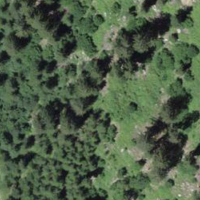
EUNIS habitat code: 43
Species observed at this site:
Asplenium septentrionale